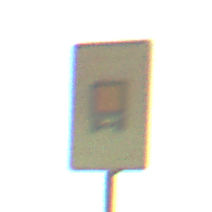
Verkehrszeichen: KennzeichnungspflichtigeFahrzeugeGefaehrlicheGueterOhnePfeilsymbol
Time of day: SunriseSunset
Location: Outdoor (RoadRail)
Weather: PartlyCloudy
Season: NotSpecified
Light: Natural